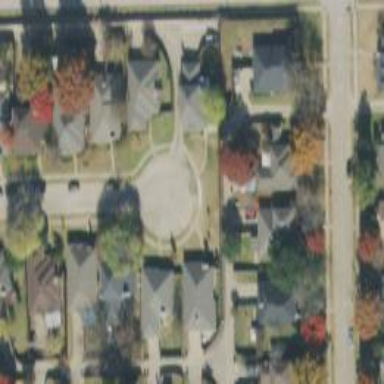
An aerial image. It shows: Circle designated as turning point on the road.